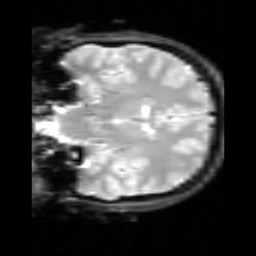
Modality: inplaneT2
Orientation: coronal
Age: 19
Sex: male
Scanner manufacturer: siemens
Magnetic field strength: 3 T
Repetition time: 5 s
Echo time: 0.033 s